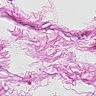
Metastatic tissue present: no